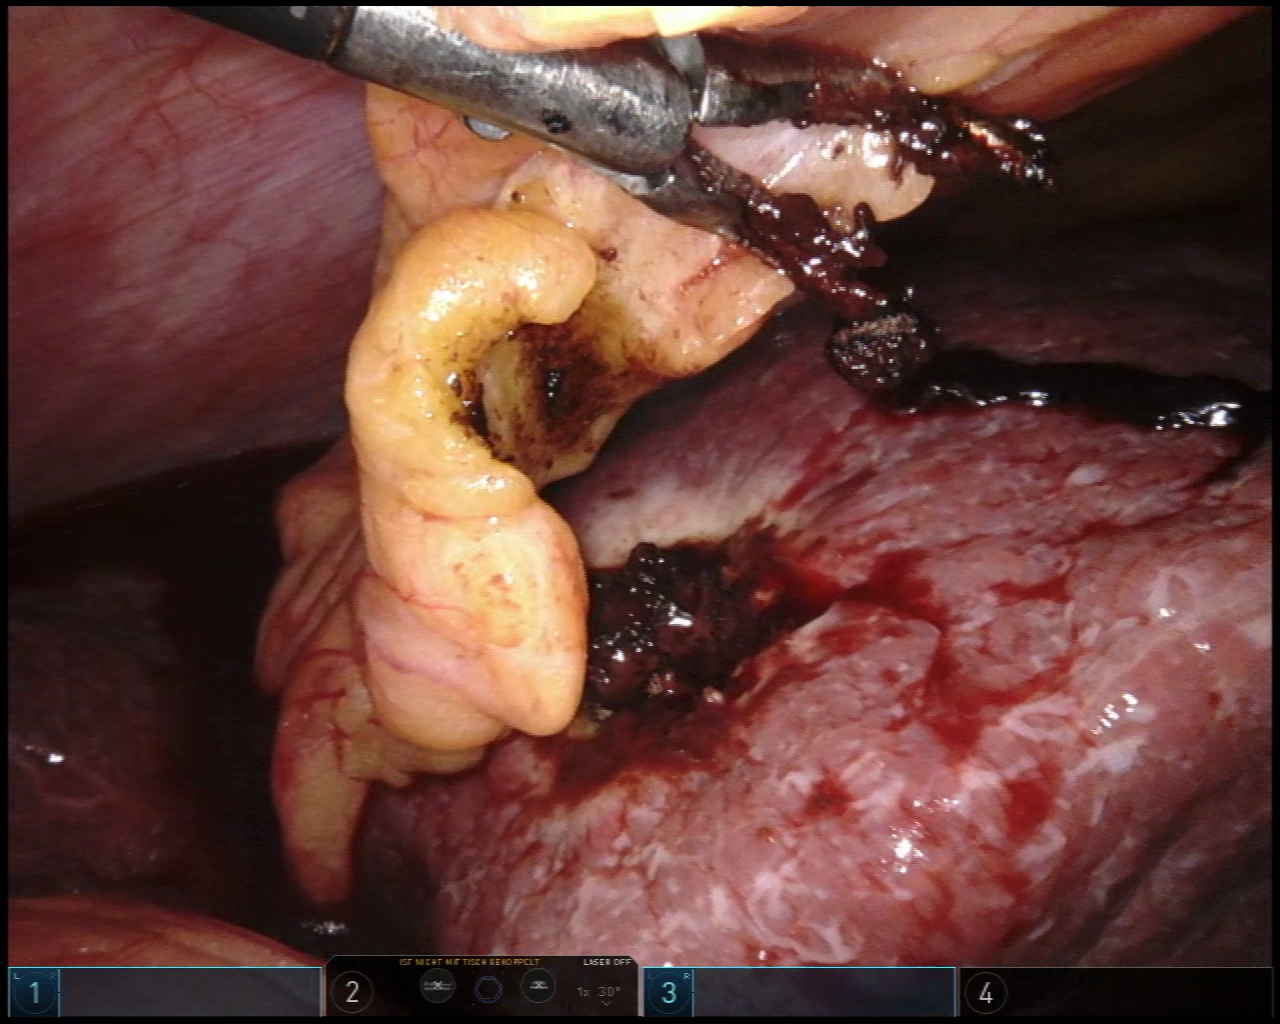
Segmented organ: liver
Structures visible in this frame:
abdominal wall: yes
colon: yes
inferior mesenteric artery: no
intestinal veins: no
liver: yes
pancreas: no
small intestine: no
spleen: no
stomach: no
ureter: no
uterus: no
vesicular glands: no